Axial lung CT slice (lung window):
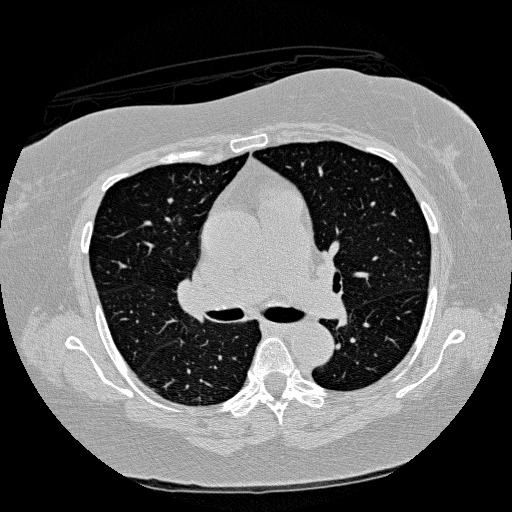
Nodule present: no